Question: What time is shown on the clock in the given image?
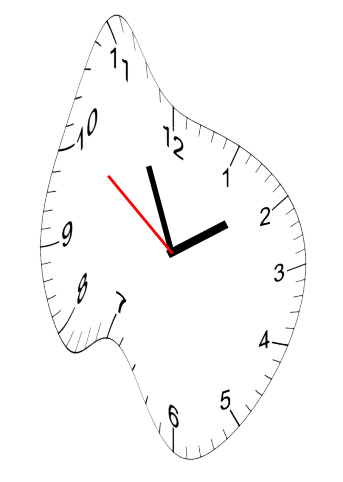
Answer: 01:55:51